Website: crate-barrel
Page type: gifting
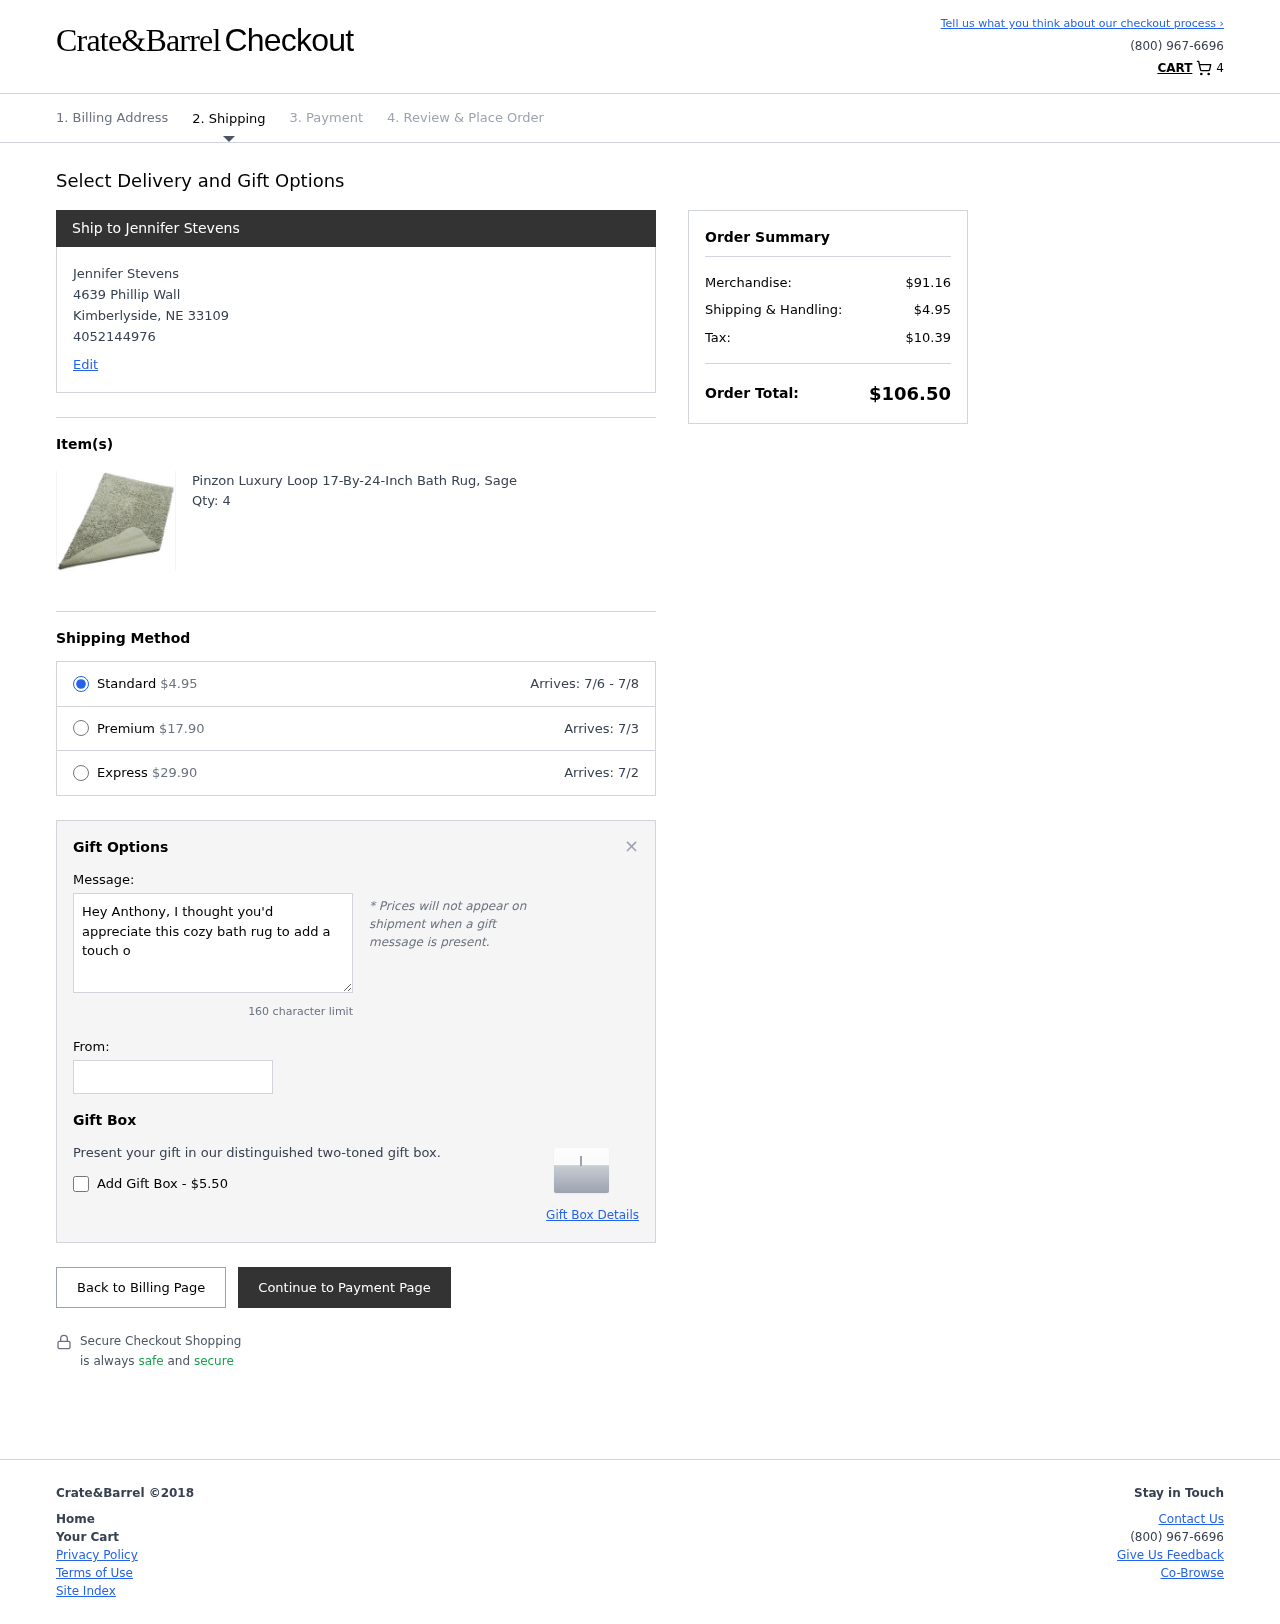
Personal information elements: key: PII_CITY
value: Kimberlyside
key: PII_FULLNAME
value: Jennifer Stevens
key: PII_GIFT_FIRSTNAME
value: Anthony
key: PII_GIFT_MESSAGE
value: Hey Anthony, I thought you'd appreciate this cozy bath rug to add a touch of comfort to your space. Just a little something to brighten your home and remind you to relax a bit more. Enjoy it!
Jennifer
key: PII_PHONE
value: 4052144976
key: PII_POSTCODE
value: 33109
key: PII_STATE_ABBR
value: NE
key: PII_STREET
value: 4639 Phillip Wall
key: PII_FULLNAME2
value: Jennifer Stevens
Product elements: key: PRODUCT1_NAME
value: Pinzon Luxury Loop 17-By-24-Inch Bath Rug, Sage
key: PRODUCT1_QUANTITY
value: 4
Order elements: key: ORDER_NUM_ITEMS
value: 4
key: ORDER_SHIPPING_COST
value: $4.95
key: ORDER_DELIVERY_DATE_RANGE
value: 7/6 - 7/8
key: ORDER_PREMIUM_SHIPPING
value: $17.90
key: ORDER_PREMIUM_DATE
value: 7/3
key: ORDER_EXPRESS_SHIPPING
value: $29.90
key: ORDER_EXPRESS_DATE
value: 7/2
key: ORDER_SUBTOTAL
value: $91.16
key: ORDER_TAX
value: $10.39
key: ORDER_TOTAL
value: $106.50